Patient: sex M, age 79
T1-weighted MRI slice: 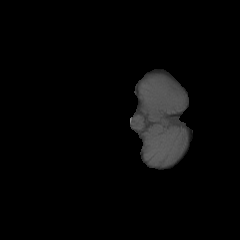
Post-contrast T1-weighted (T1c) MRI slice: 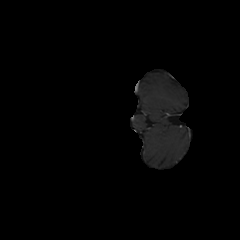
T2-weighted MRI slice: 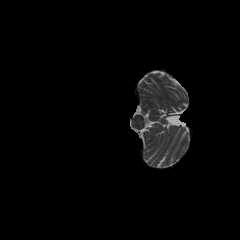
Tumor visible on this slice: no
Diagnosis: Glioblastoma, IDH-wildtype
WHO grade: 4